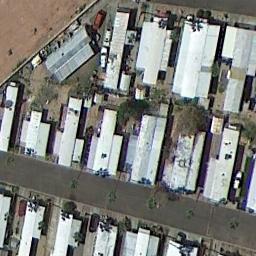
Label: mobile_home_park